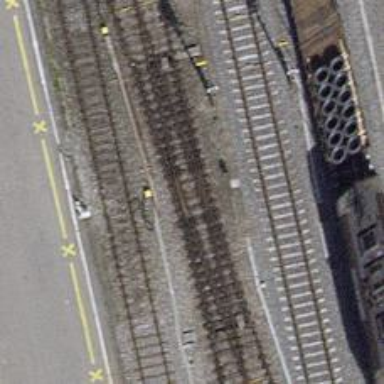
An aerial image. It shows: Railway switch.